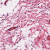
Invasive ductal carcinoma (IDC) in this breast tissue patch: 0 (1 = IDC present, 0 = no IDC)